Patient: sex M, age 44
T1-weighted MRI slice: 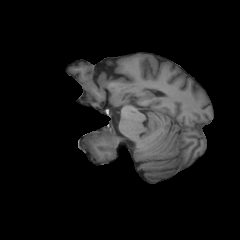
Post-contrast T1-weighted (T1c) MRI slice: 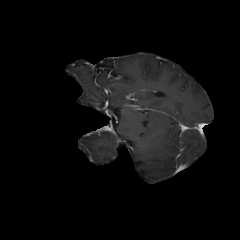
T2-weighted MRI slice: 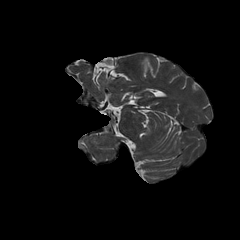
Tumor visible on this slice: no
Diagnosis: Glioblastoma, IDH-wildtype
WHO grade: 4